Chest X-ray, PA view. Patient: 48 years old, sex F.
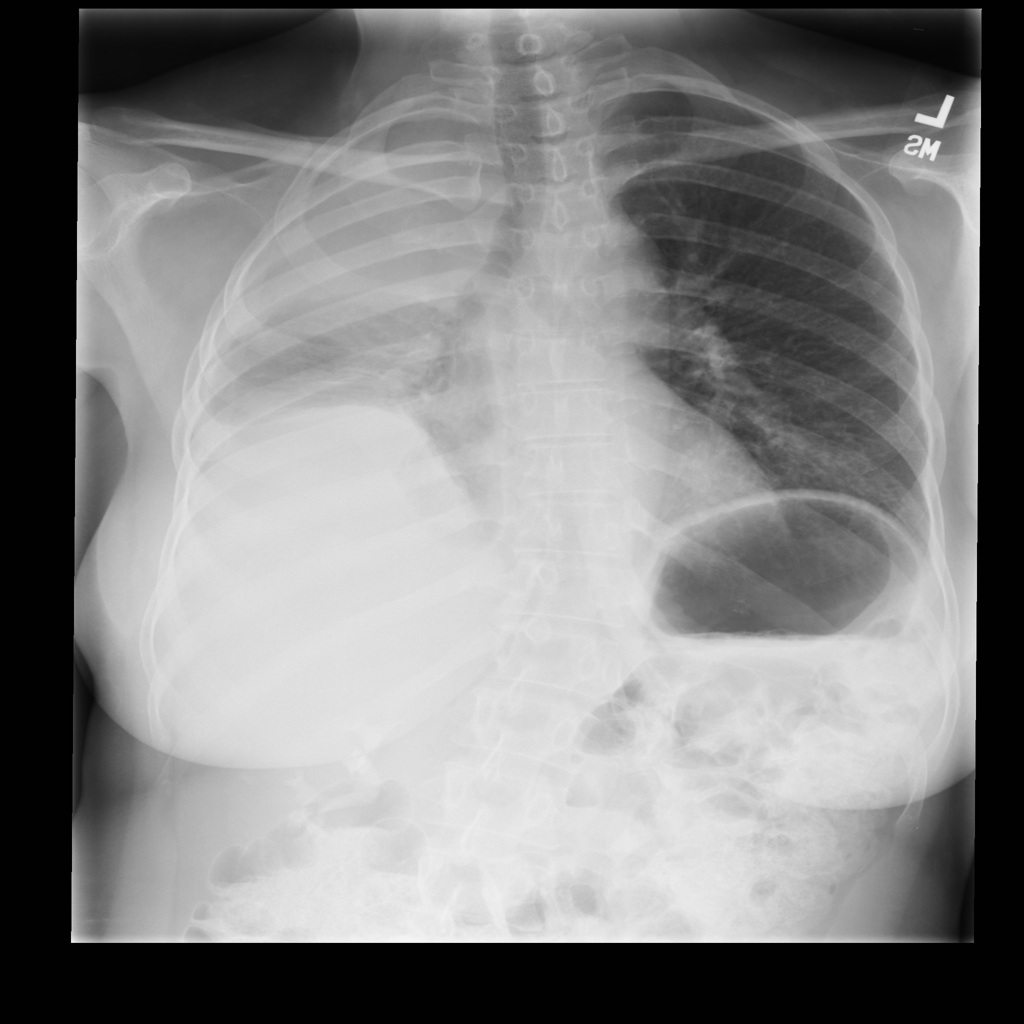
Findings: No Finding